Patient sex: F
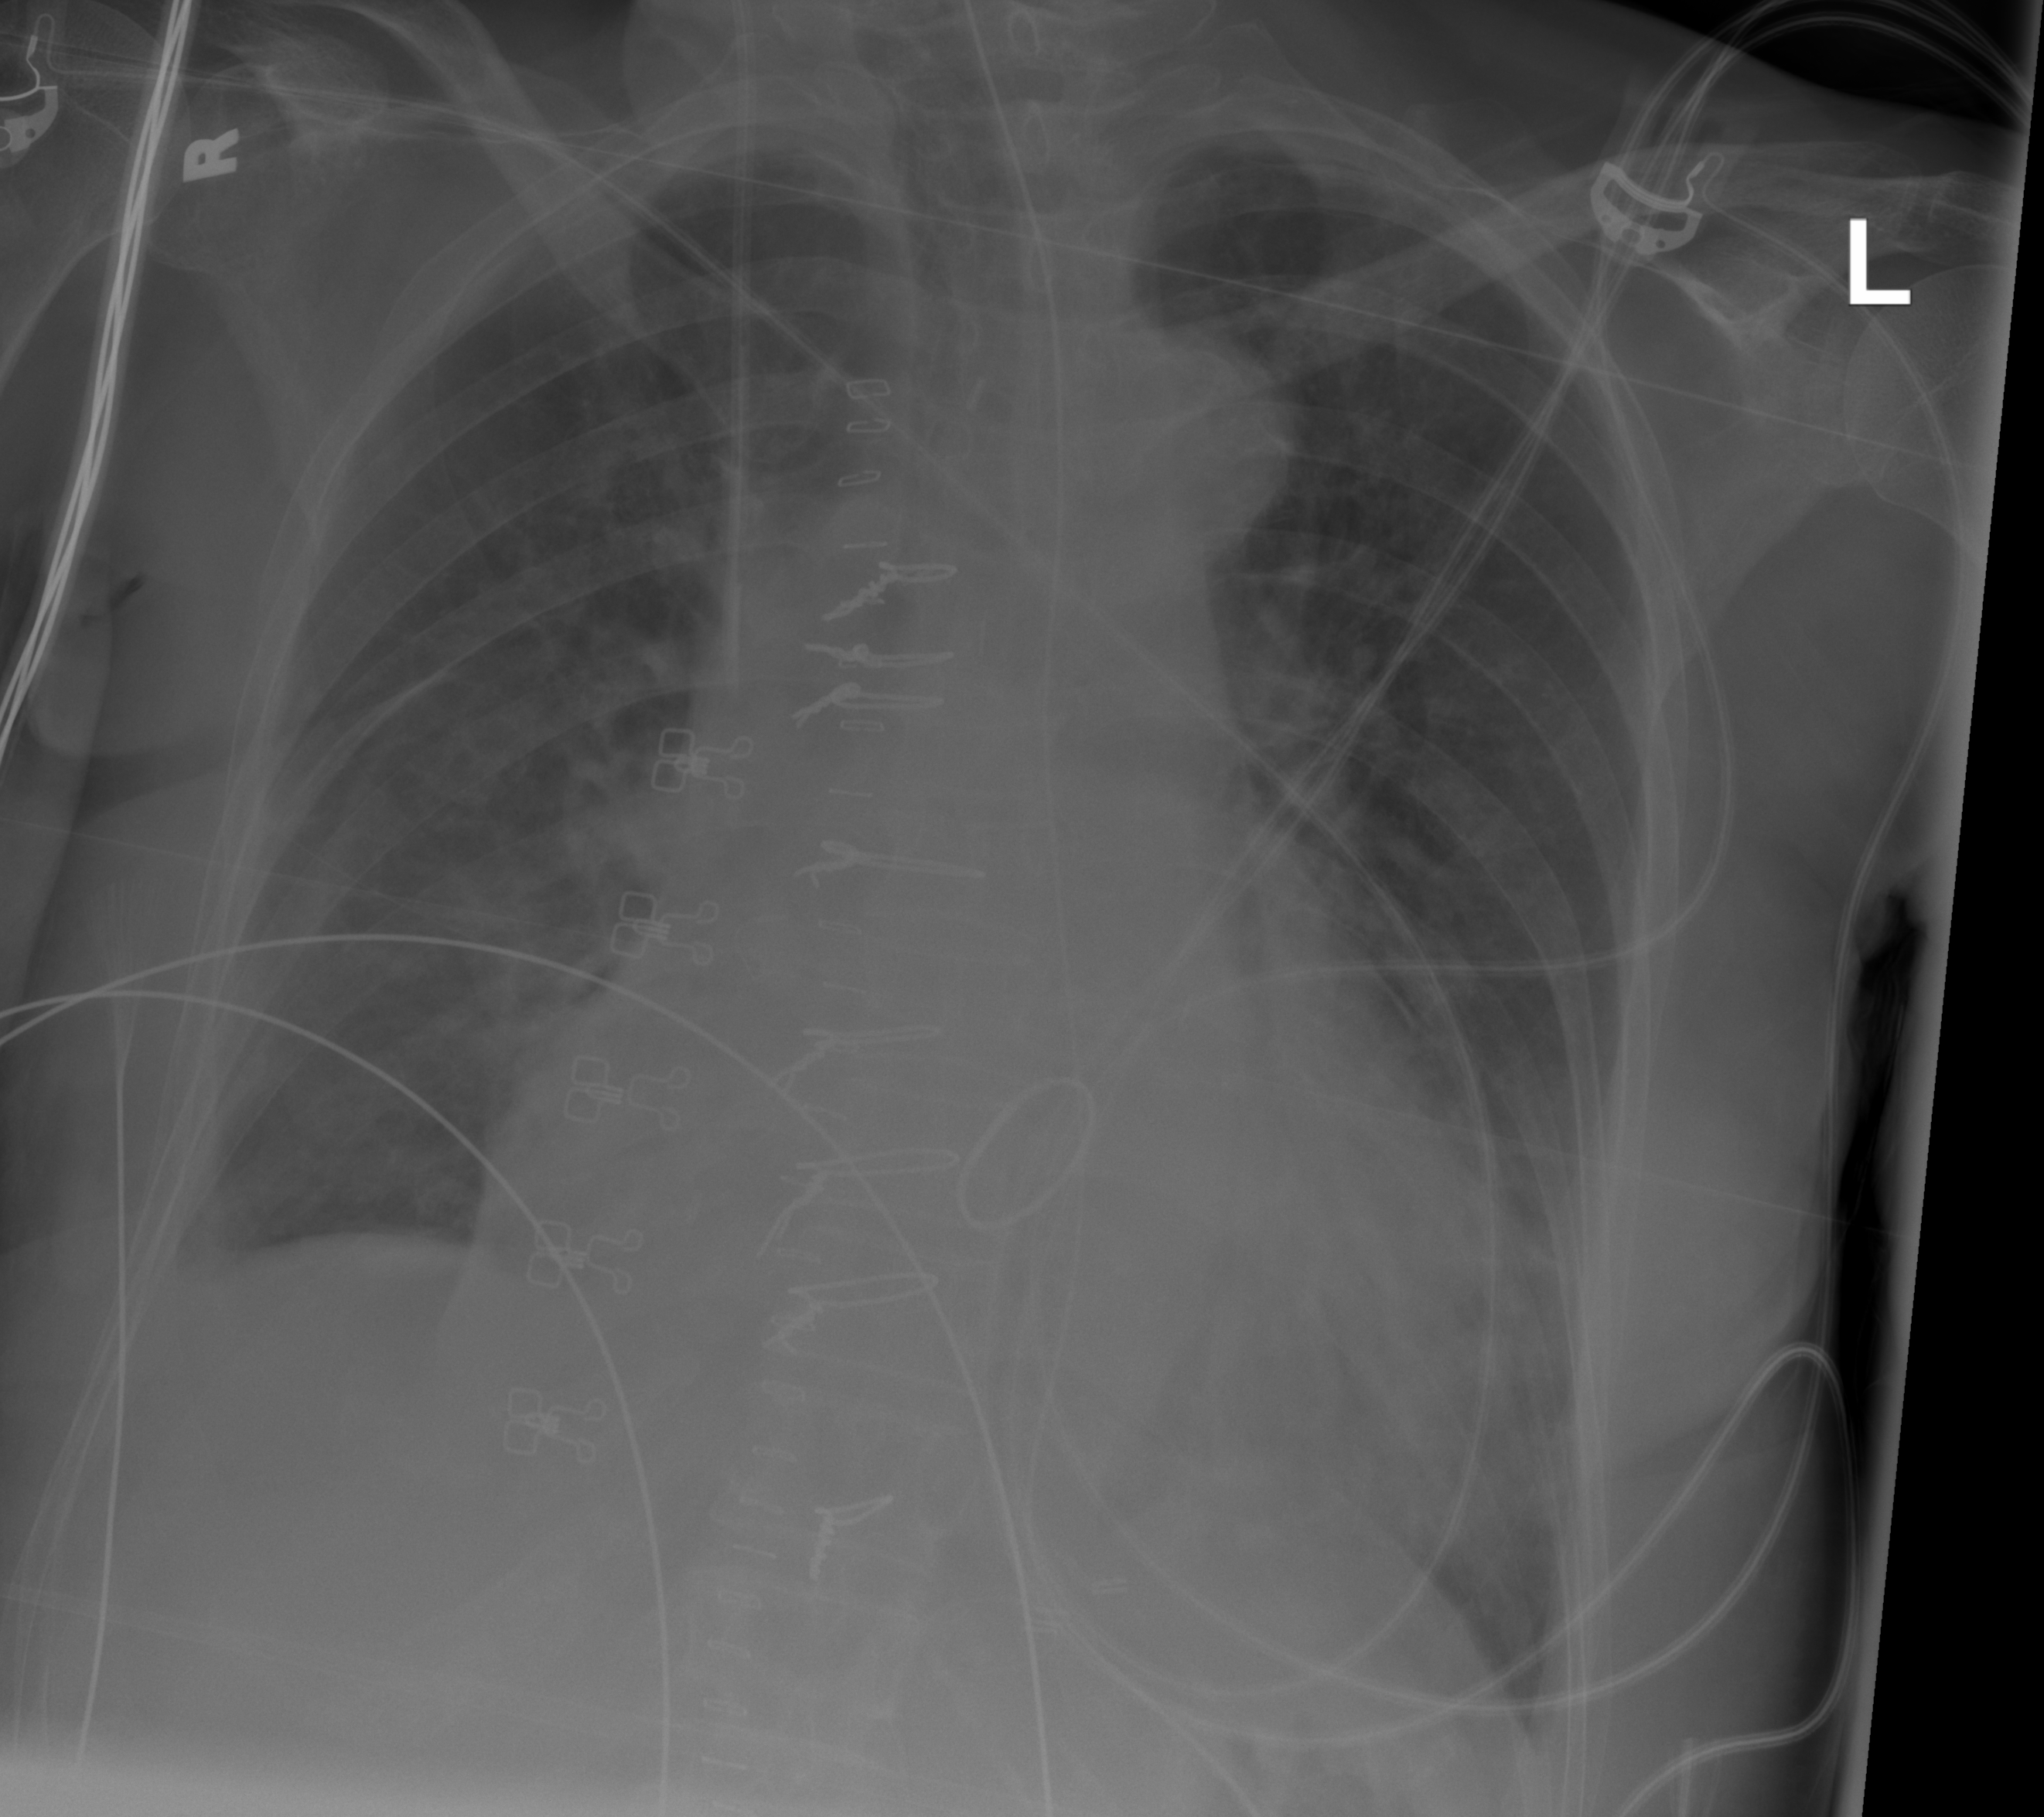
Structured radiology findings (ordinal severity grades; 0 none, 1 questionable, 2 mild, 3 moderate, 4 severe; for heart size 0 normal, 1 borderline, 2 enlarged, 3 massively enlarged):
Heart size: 2
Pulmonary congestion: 2
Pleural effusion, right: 1
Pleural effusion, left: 1
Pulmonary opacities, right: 0
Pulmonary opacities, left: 0
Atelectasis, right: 2
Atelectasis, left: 2